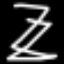
Label: hourglass